Question: I have created UITableView Cell Dynamic height with use of Autolayout and UITableViewAutomaticDimension.
Problem is that I use UImageView with height of 6 as separator.
I set UImageView Top space margin (Vertical Spacing with its above UIButton (Button 2)) but in some situation I do not need to use UIButton(Button 2)
How I can disappear my UIButton(Button 2) and how I can establish UImageView Top space margin (Vertical Spacing with the above UILabel (Country)) because I cannot use UILabel (Desc) in some situation where I do not need UILabel (Desc)
According to API,
(1) UILabel Desc needed and UIButton(Button 2) not needed
(2) UILabel Desc not needed and UIButton(Button 2) needed
(3) UILabel Desc needed and UIButton(Button 2) needed (both needed)
(4) UILabel Desc not needed and UIButton(Button 2) not needed (both not needed)
UIImageView (Separator) come at the end of cell details
UILabel (Name) Compulsory I need
UILabel (Desc) Compulsory I need
UIImageView(Separator) Compulsory I need
Means, I want to make UIImageView(Separator) Top space margin (Vertical Spacing in best way so that I can see in all cell without any extra space between UILabel (Desc)
I have uploaded my project on below link
<URL>

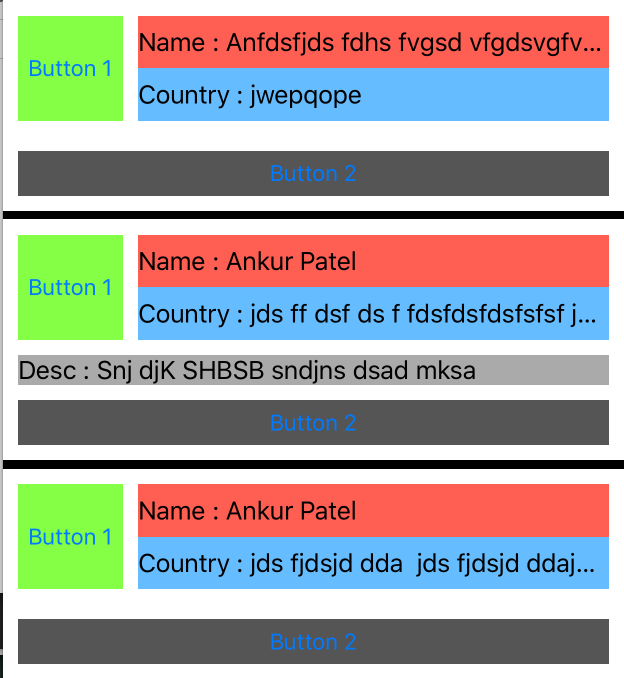
Answer: Please check this screen shot correct or not?
1> Button 2 doesn't need in first cell.
2> Desc doesn't need in second cell.
3> Button 2 and Desc both need in third cell. (First cell in Screen shot 2)
4> Button 2 and Desc both doesn't need.
> Download Project this link: <URL>
<URL>
<URL>